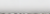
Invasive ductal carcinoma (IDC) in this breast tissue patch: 0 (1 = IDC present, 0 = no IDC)